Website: lowes
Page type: account-selection
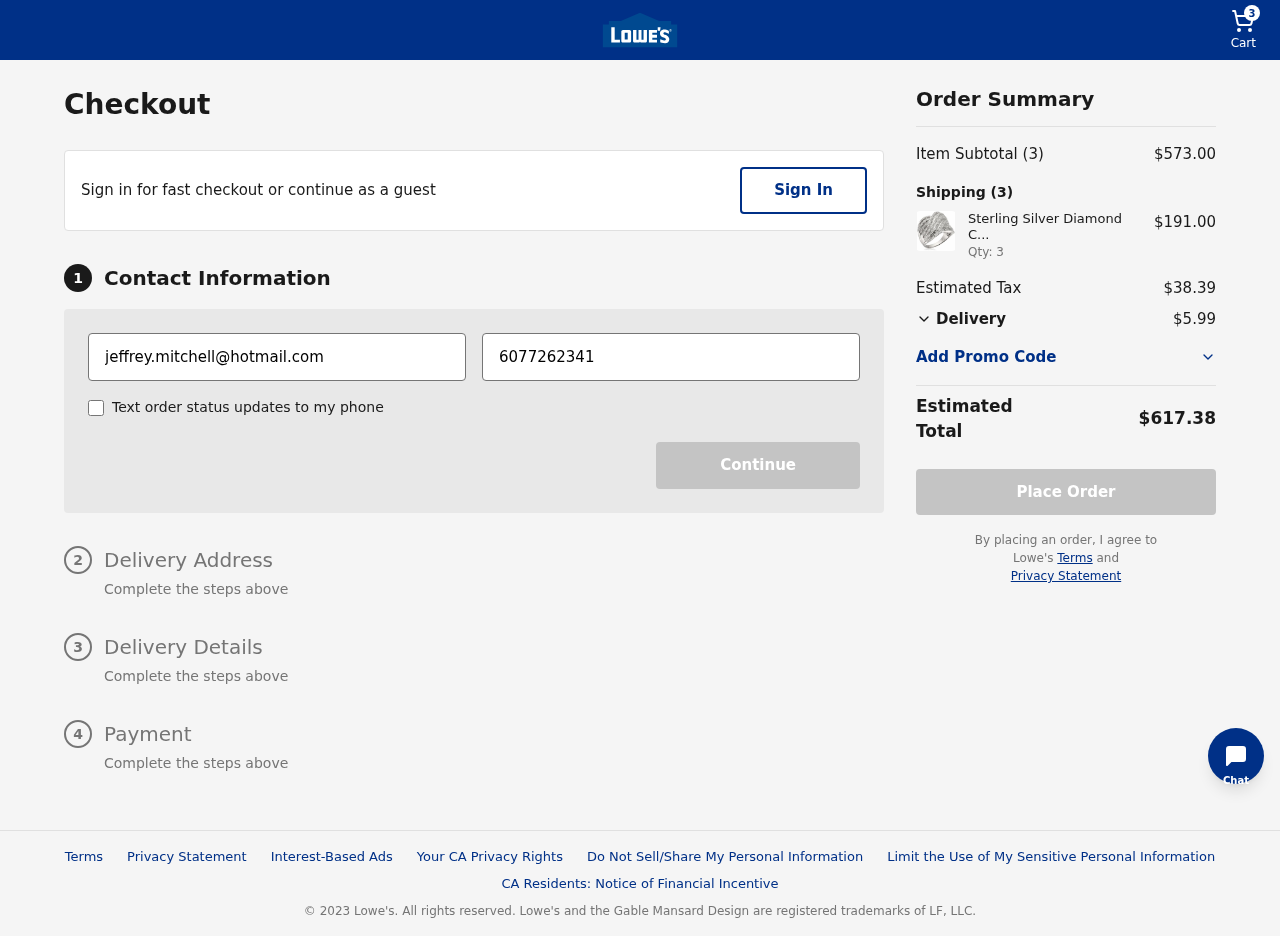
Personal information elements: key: PII_EMAIL
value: jeffrey.mitchell@hotmail.com
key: PII_PHONE
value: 6077262341
Product elements: key: PRODUCT1_NAME
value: Sterling Silver Diamond Crossover Band Ring (1 cttw), Size 7
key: PRODUCT1_PRICE
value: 191
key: PRODUCT1_QUANTITY
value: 3
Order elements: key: ORDER_NUM_ITEMS
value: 3
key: ORDER_SUBTOTAL
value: $573.00
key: ORDER_TAX
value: $38.39
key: ORDER_SHIPPING_COST
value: $5.99
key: ORDER_TOTAL
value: $617.38